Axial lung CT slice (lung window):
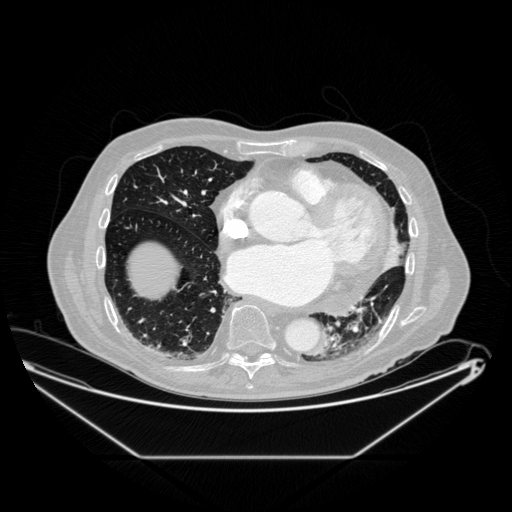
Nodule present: no